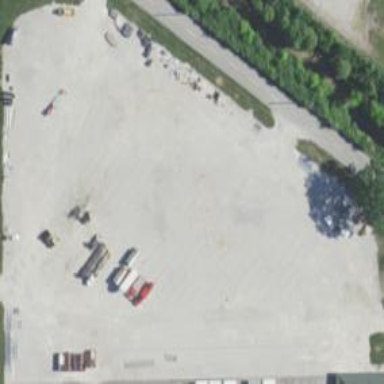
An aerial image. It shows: Parking area with gravel surface.